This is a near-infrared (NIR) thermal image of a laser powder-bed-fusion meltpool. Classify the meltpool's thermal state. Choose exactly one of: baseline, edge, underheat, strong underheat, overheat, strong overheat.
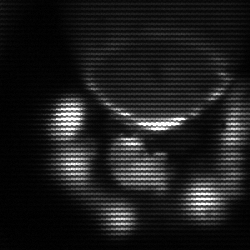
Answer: edge